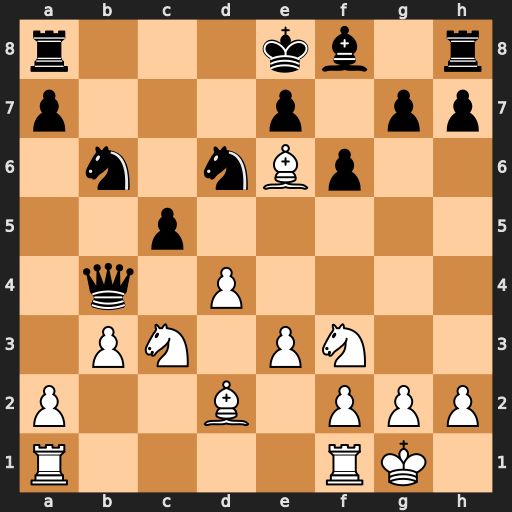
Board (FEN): r3kb1r/p3p1pp/1n1nBp2/2p5/1q1P4/1PN1PN2/P2B1PPP/R4RK1
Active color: w
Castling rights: kq
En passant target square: -
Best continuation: a3 Qxc3 Bxc3